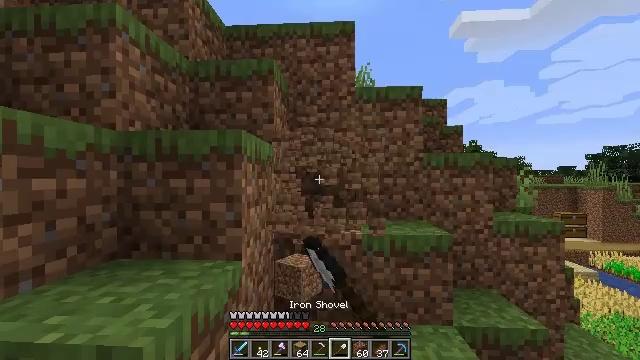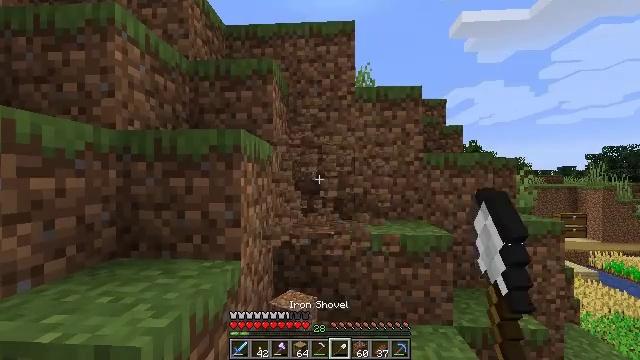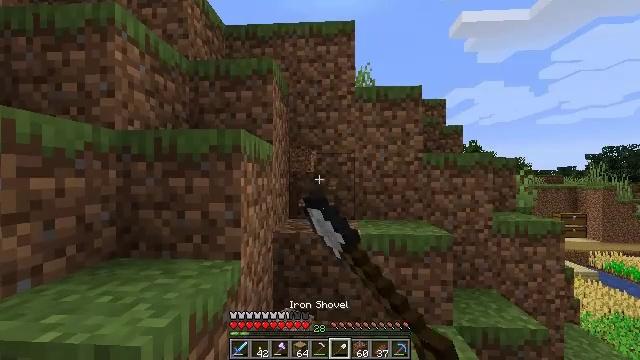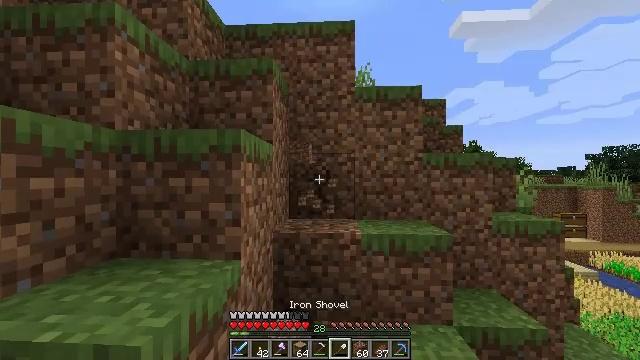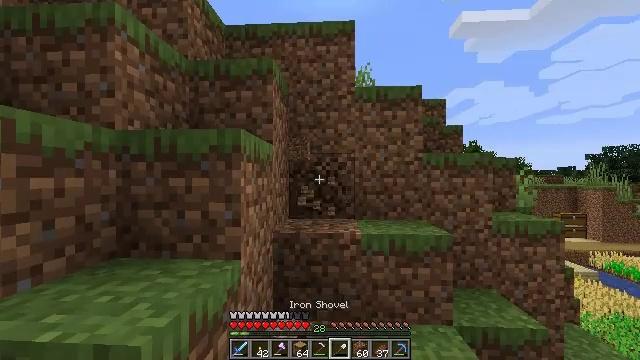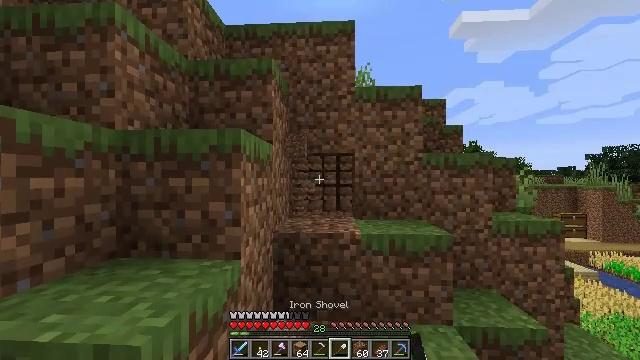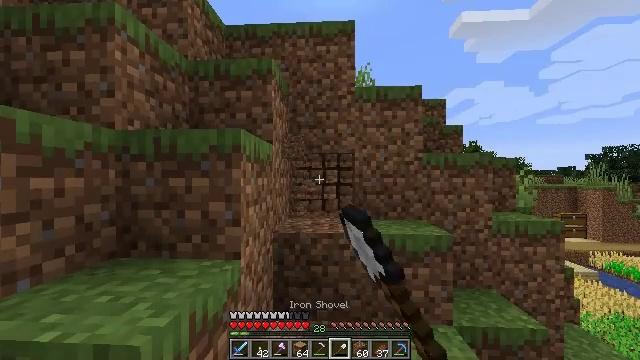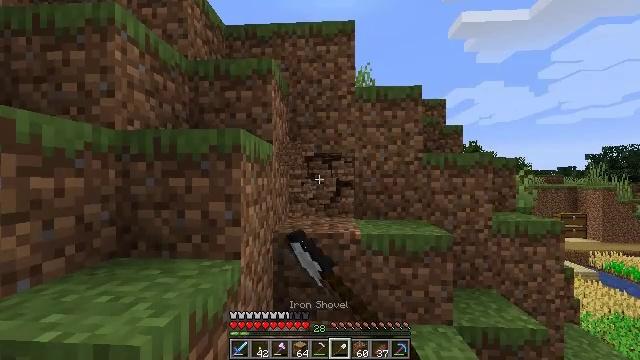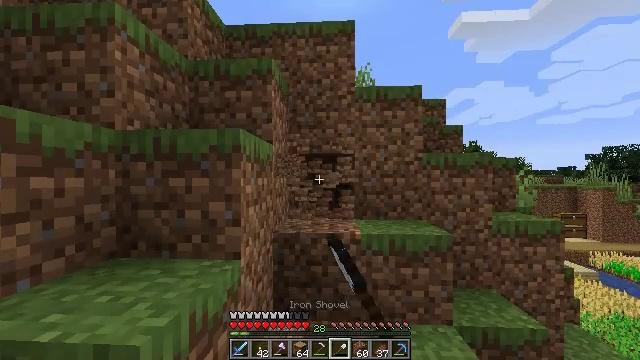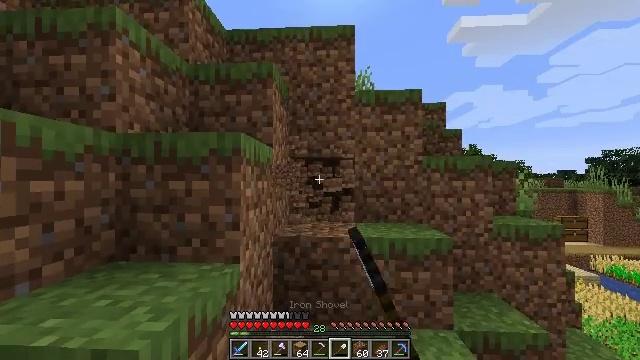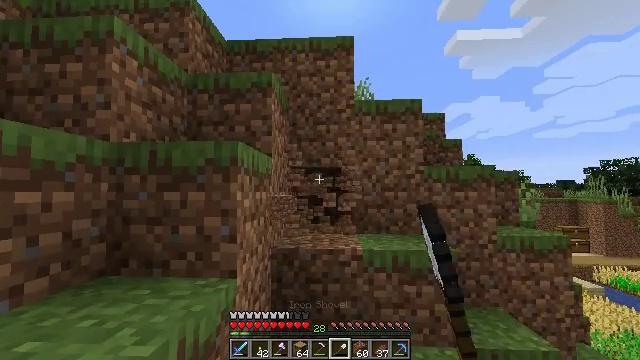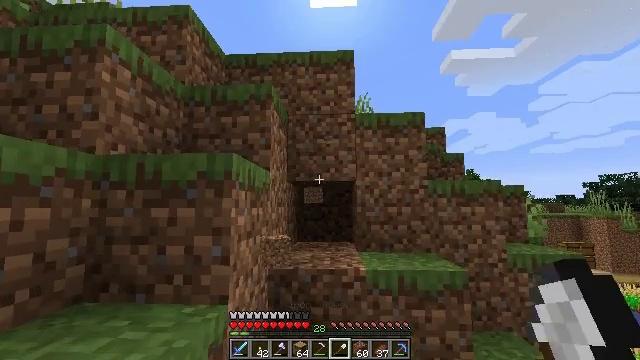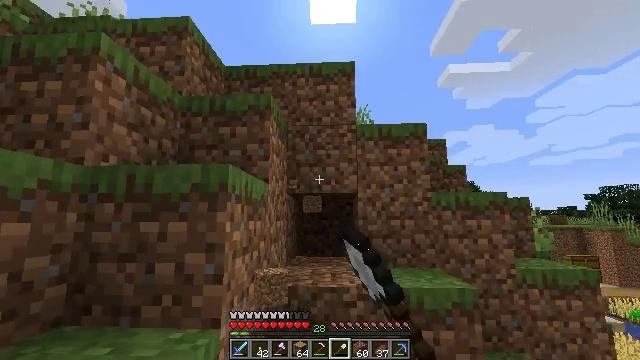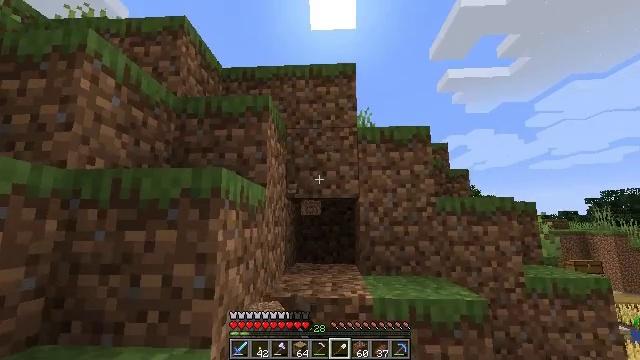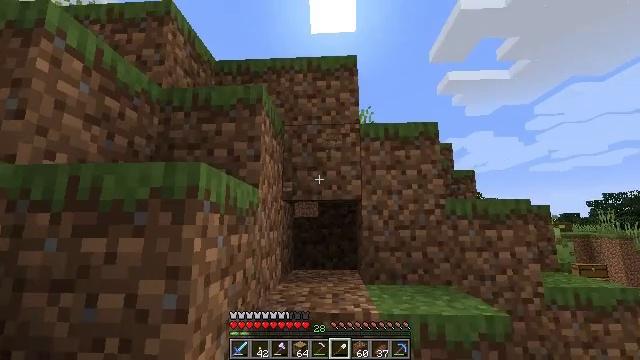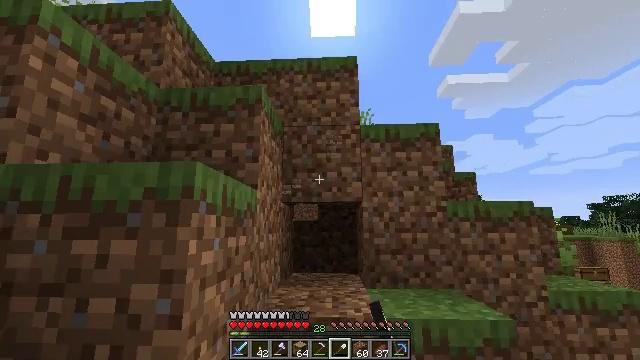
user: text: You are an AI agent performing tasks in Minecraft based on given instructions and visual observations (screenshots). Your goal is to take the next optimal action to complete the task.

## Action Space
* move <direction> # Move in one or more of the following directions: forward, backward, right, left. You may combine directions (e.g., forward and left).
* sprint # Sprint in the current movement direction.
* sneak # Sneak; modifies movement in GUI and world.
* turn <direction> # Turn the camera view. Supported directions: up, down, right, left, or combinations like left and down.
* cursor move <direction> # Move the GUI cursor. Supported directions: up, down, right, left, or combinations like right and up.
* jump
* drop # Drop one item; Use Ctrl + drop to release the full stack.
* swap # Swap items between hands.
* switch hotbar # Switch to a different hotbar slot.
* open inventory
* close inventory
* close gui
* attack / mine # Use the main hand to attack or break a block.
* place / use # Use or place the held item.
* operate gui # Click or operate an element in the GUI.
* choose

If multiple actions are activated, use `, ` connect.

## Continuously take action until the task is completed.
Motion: motion action
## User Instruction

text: Mine dirt from the ground.
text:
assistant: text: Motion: attack / mine
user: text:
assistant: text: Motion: attack / mine
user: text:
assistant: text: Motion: attack / mine
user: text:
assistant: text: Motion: attack / mine
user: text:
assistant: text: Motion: attack / mine
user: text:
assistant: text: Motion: attack / mine
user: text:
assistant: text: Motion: attack / mine
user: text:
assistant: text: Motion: attack / mine
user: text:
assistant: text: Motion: attack / mine
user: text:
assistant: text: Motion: move forward, turn up, attack / mine
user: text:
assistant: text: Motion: move forward, turn up, attack / mine
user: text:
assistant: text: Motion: move forward, turn up, attack / mine
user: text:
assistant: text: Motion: move forward, turn up, attack / mine
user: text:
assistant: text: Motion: attack / mine
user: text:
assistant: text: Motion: attack / mine
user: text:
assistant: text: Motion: turn up, attack / mine
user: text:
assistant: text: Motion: turn up, attack / mine
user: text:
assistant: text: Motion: turn up, attack / mine
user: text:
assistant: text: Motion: turn up, attack / mine
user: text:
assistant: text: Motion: attack / mine
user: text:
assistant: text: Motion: attack / mine
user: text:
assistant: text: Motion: attack / mine
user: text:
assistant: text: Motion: turn up, attack / mine
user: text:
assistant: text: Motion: attack / mine